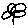
Label: flower